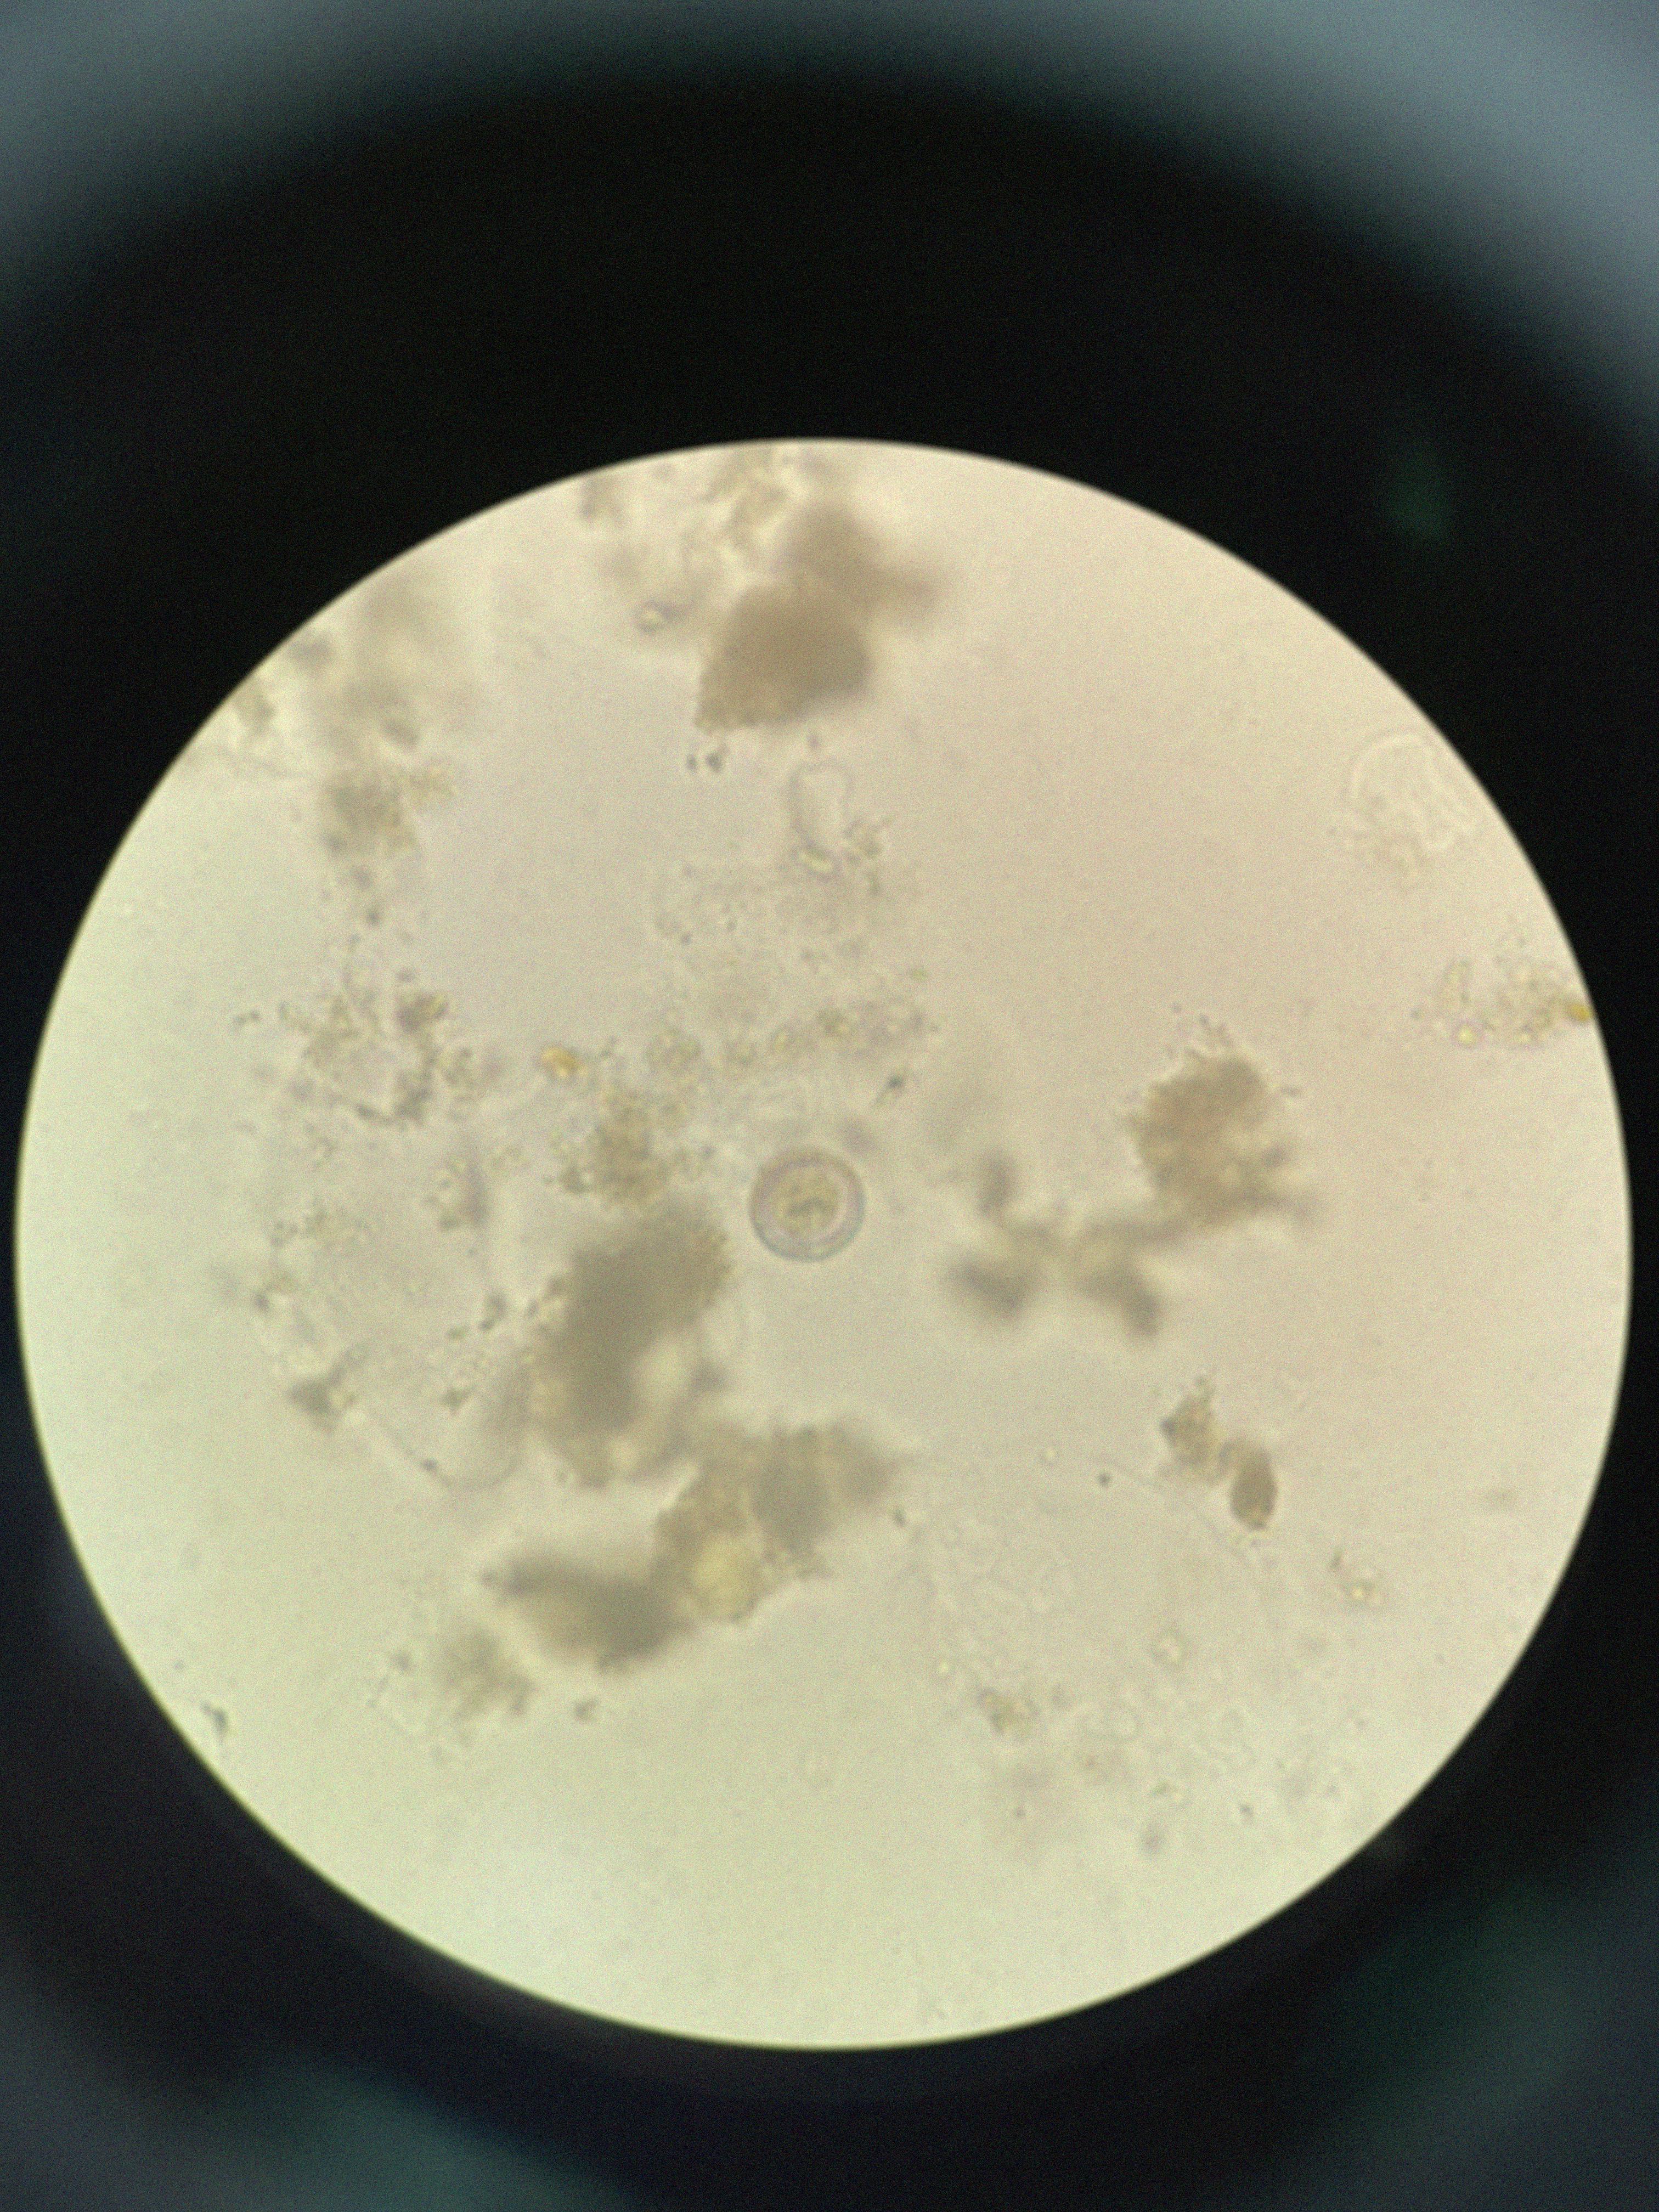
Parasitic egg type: Hymenolepis nana